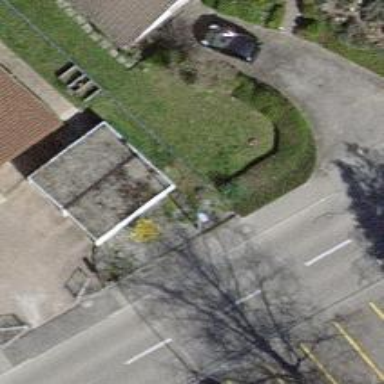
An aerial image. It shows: Group of garages.